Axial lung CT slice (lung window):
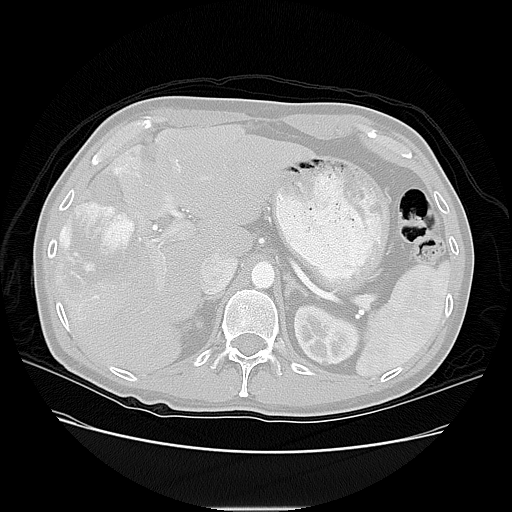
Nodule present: no